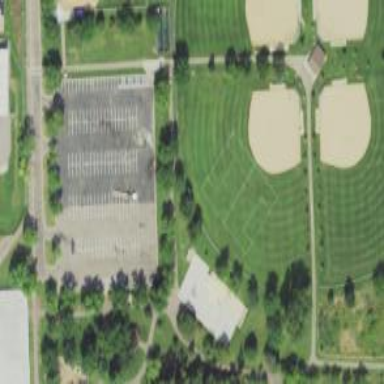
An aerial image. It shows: Softball pitch for leisure and sport activities.